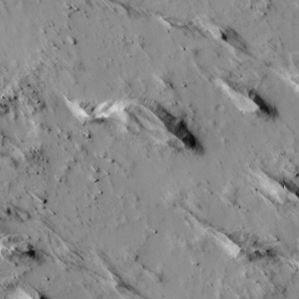
Label: non_frost